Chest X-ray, PA view. Patient: 65 years old, sex F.
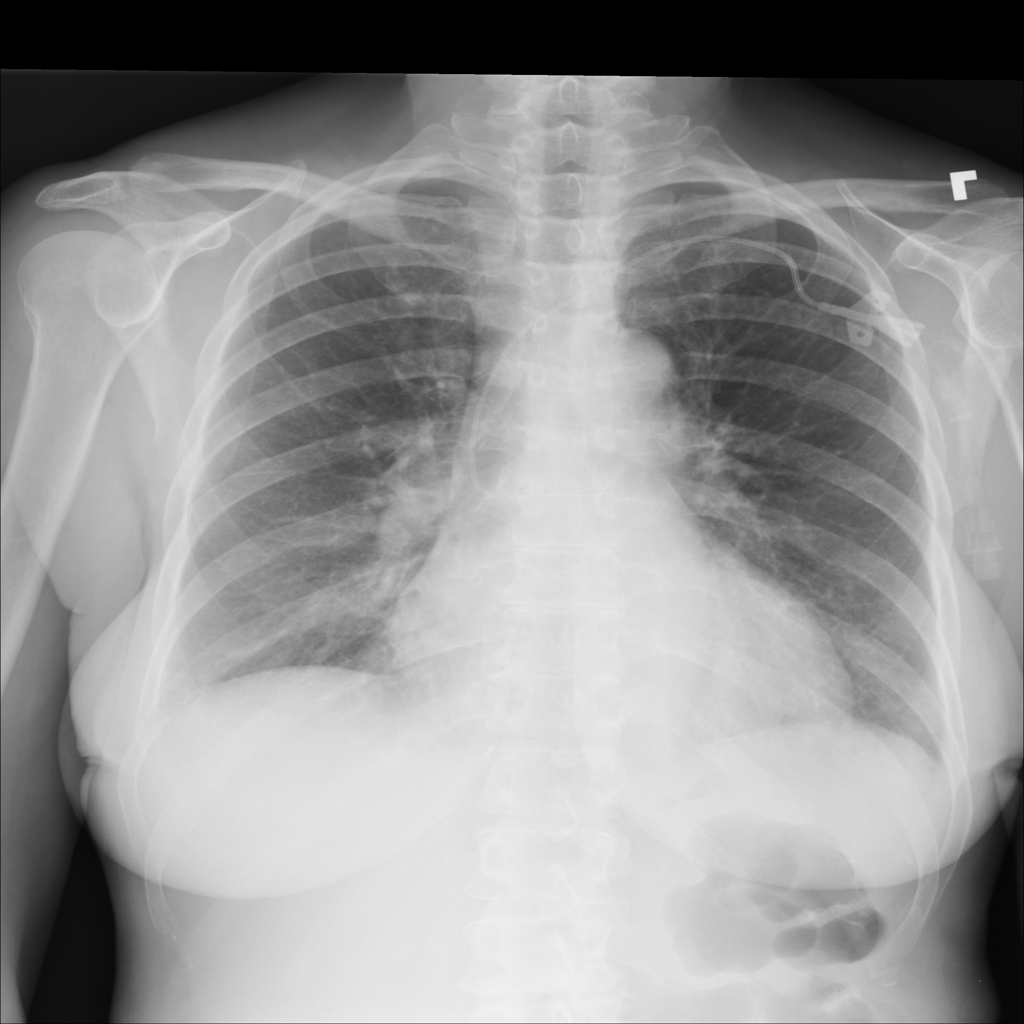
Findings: Cardiomegaly